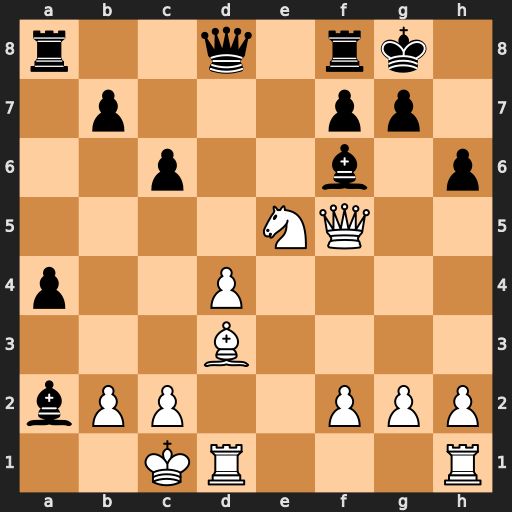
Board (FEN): r2q1rk1/1p3pp1/2p2b1p/4NQ2/p2P4/3B4/bPP2PPP/2KR3R
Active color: w
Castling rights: -
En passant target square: -
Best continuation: Qh7#